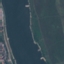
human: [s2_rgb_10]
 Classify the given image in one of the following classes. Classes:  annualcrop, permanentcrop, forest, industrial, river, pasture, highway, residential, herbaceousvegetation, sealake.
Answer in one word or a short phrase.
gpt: River